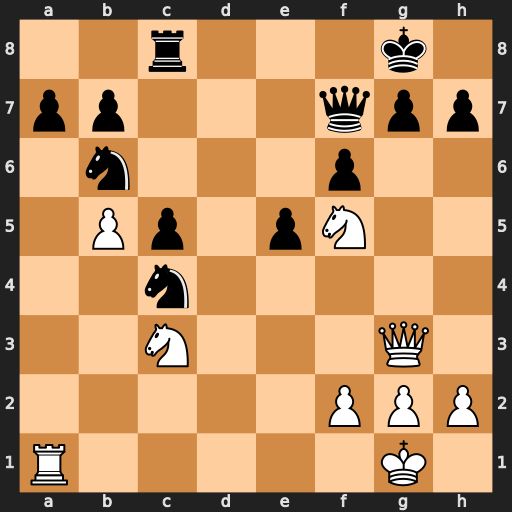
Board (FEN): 2r3k1/pp3qpp/1n3p2/1Pp1pN2/2n5/2N3Q1/5PPP/R5K1
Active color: w
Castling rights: -
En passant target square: -
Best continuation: Nh6+ Kf8 Nxf7